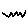
Label: zigzag